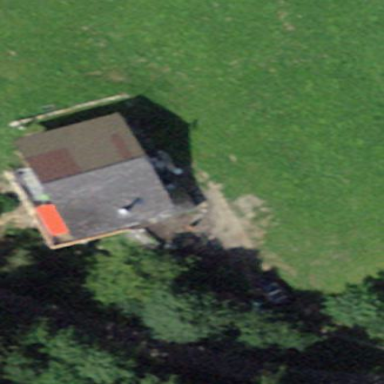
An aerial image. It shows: Cabin is depicted in the image.